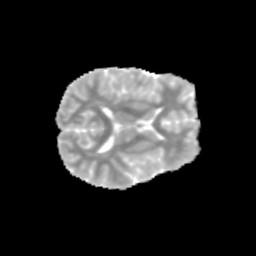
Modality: MD
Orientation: axial
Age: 11
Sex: male
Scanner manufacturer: siemens
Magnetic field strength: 3 T
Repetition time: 3.8 s
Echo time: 0.07 s